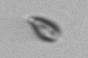
Label: Cryptophyta